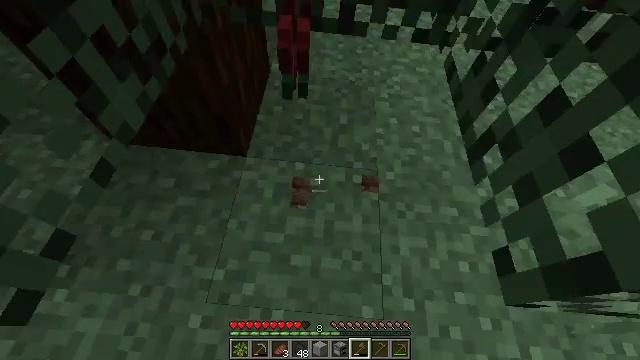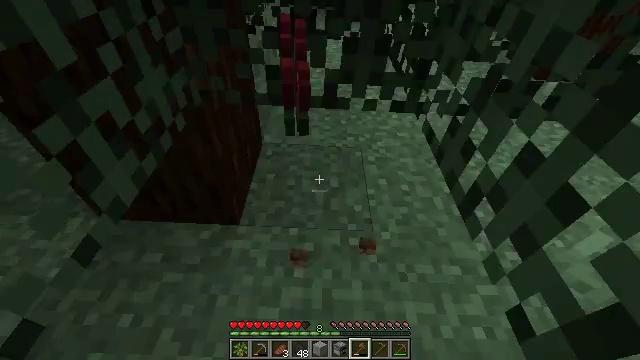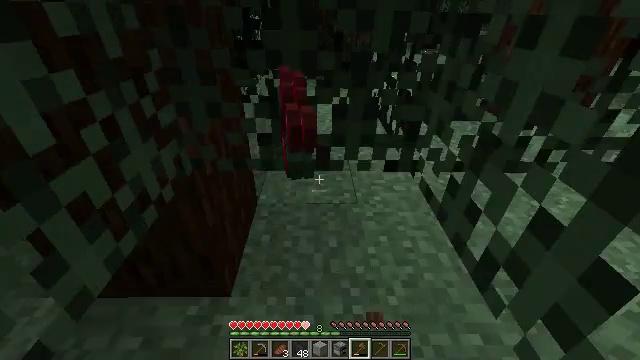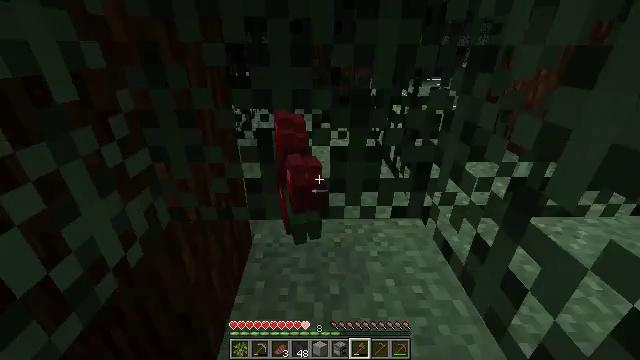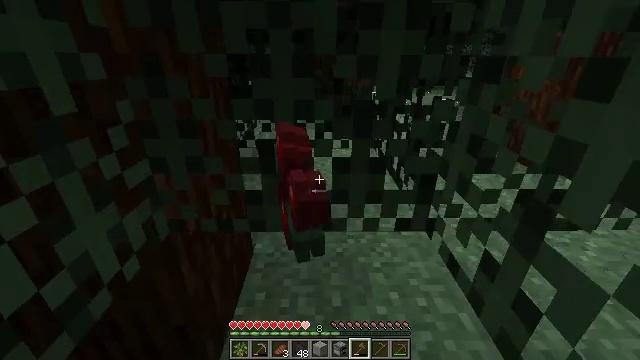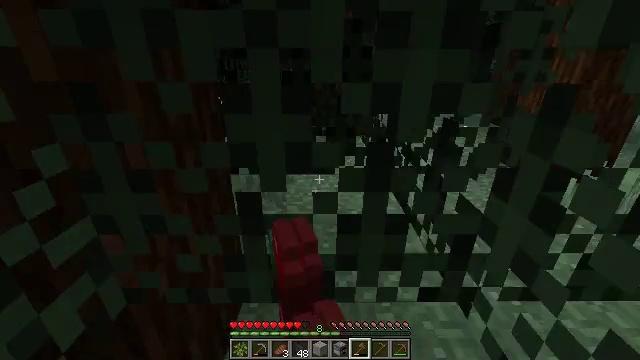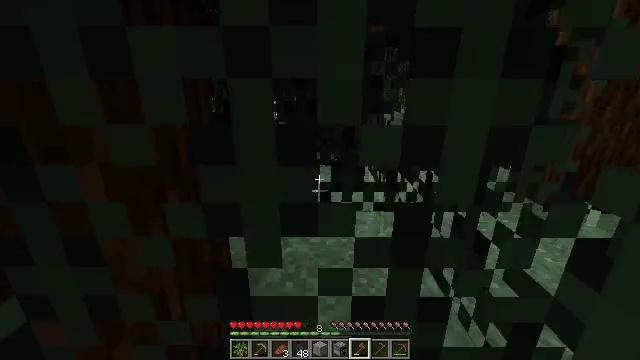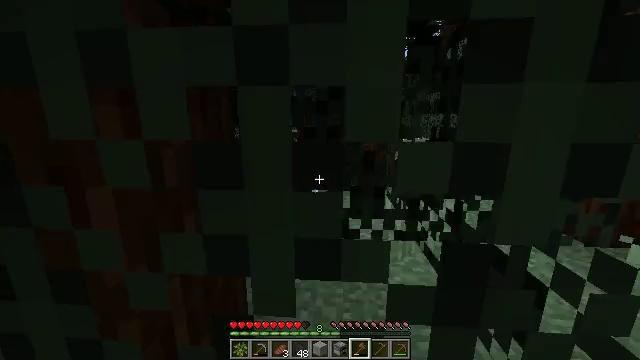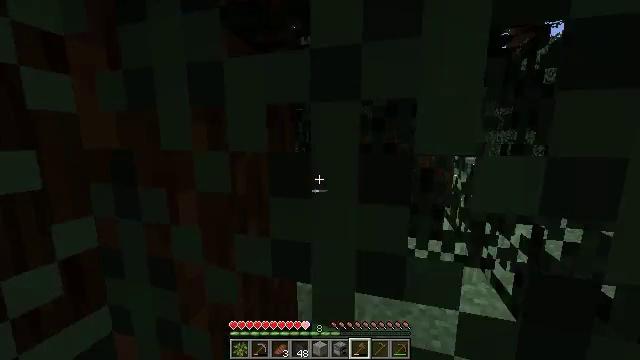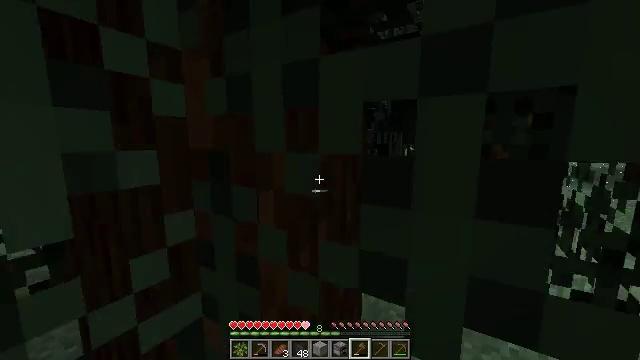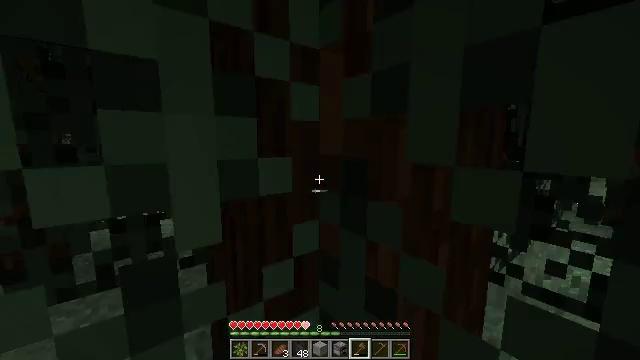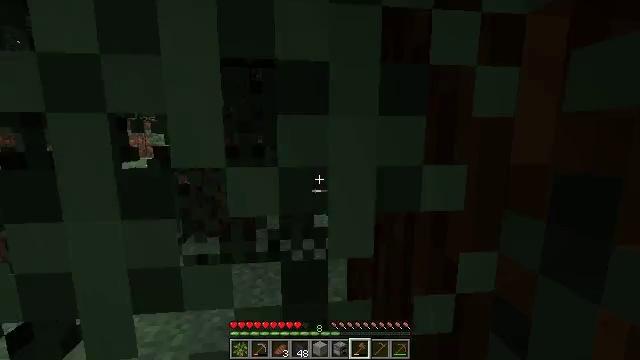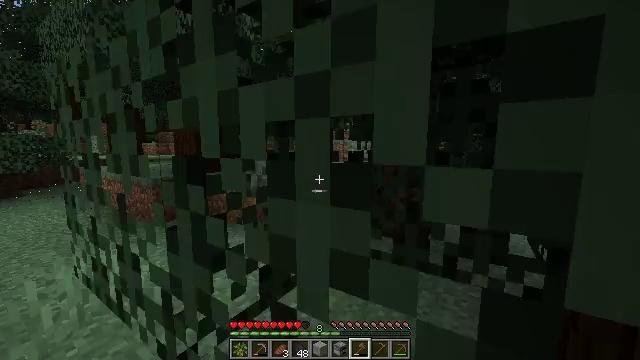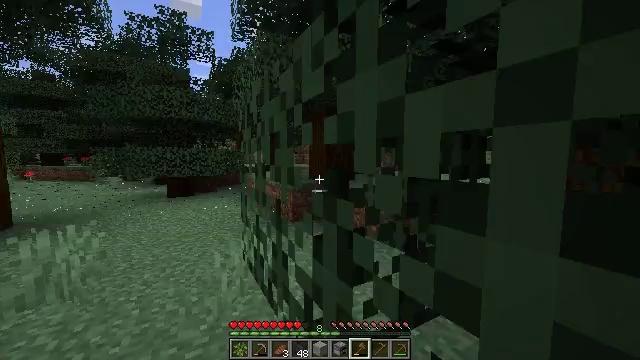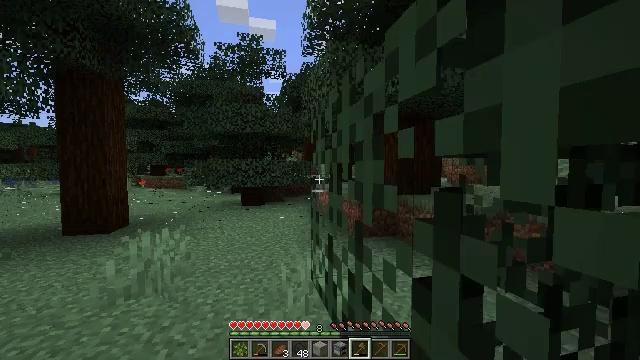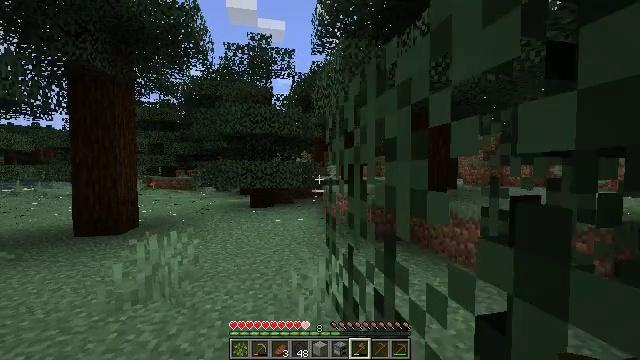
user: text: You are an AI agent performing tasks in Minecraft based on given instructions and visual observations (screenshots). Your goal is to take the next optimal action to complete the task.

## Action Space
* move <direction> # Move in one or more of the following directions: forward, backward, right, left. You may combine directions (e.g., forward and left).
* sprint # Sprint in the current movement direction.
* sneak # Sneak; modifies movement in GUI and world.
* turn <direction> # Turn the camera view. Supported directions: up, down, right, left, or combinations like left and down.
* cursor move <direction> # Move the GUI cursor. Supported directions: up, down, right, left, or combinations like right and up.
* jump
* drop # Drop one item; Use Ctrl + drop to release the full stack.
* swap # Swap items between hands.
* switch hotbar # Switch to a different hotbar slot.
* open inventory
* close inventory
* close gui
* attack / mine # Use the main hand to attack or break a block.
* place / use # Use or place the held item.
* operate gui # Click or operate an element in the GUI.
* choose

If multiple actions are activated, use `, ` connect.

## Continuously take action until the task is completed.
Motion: motion action
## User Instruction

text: Mine the sweet berry bush.
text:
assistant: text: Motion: turn up
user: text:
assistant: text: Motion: move forward, turn up
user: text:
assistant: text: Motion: move forward, turn up
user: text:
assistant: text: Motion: move forward, turn up
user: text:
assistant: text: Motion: move forward, turn up
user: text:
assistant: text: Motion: move forward, sprint, turn up
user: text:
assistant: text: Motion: move forward, sprint, turn left and up
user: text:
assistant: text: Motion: move forward, sprint, turn left and up
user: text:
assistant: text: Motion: move forward, sprint, turn left
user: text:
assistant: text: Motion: move forward, turn left
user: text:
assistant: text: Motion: move forward, turn left
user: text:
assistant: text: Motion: move forward, turn left and up
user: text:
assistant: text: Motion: move forward, sprint, turn left and up
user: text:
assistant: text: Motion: move forward, sprint, turn left and up
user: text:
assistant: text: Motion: move forward, sprint, turn left
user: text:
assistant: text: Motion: move forward, sprint
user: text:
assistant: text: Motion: move forward
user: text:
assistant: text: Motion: move forward
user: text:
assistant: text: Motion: move forward, sprint
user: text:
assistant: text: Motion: move forward, sprint
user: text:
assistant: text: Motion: move forward, sprint
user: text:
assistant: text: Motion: move forward, turn right
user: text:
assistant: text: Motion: move forward, turn right
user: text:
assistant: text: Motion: move forward, sprint, turn right and down
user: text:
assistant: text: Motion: move forward, sprint, turn right
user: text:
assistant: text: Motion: move forward, sprint, turn right
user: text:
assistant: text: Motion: move forward, sprint, turn right
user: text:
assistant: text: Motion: move forward, turn right and down
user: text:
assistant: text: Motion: move forward, turn right
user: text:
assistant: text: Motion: move forward, turn right, jump